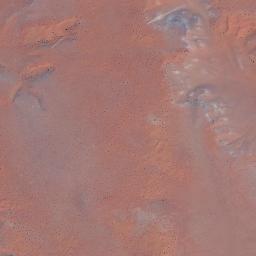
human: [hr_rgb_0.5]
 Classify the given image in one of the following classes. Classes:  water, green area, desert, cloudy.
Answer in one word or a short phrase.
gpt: desert